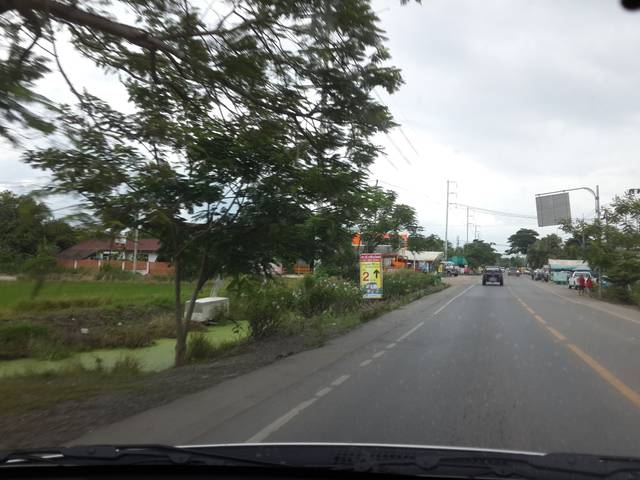
Region: Thailand
Coordinates: 13.842, 100.781